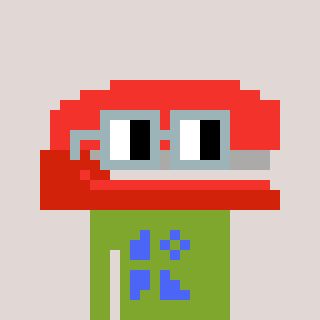
a pixel art character with square dark gray glasses, a stapler-shaped head and a slimegreen-colored body on a warm background